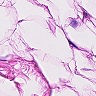
Metastatic tissue present: no